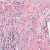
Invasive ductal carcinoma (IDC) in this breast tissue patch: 0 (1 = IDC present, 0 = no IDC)